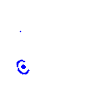
Particle: kaon